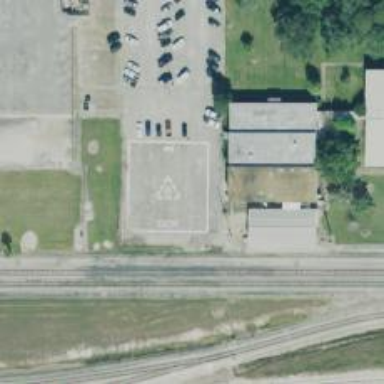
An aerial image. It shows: Image of helipad at airport.